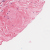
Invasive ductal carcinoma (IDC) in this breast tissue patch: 1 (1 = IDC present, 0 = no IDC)